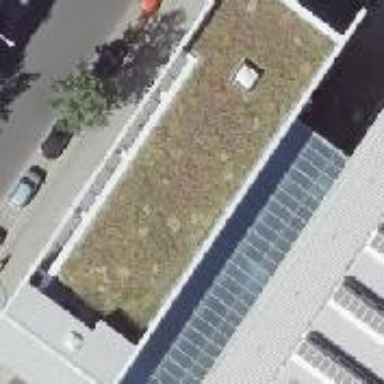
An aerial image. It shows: Close-up view of roof of building.